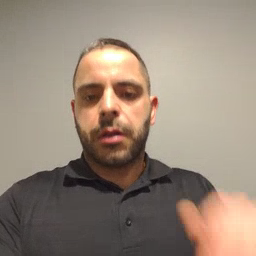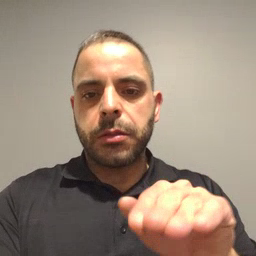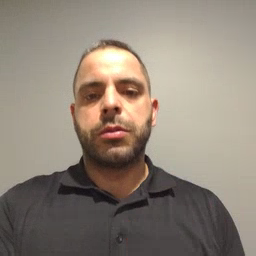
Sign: into